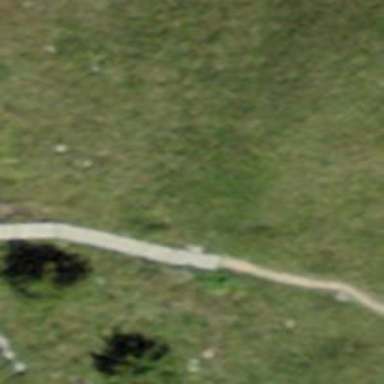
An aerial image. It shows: Path.